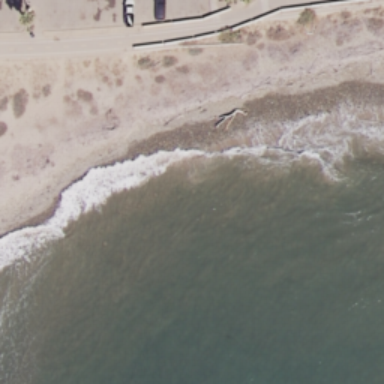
This is a beach with blue sea and sand .